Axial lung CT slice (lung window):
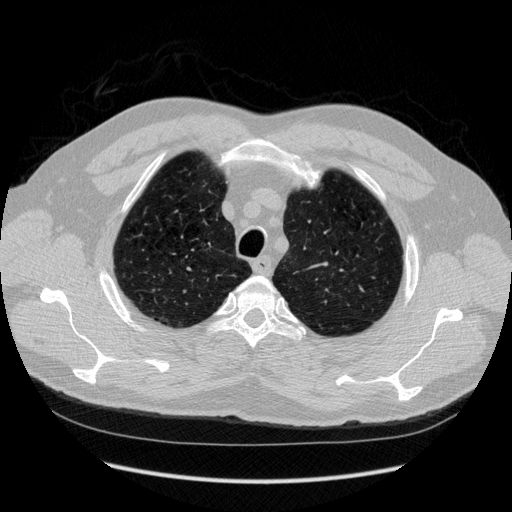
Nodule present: no